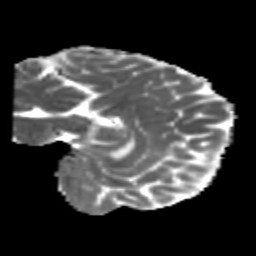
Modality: MD
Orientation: sagittal
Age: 23
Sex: male
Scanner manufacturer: siemens
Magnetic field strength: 3 T
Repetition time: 1.8 s
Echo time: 0.07 s